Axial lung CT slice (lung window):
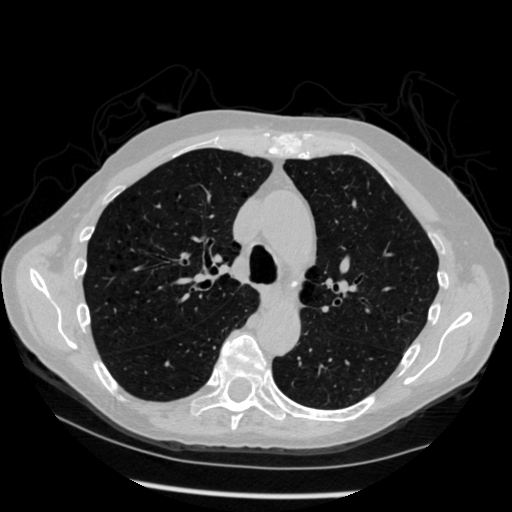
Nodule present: no